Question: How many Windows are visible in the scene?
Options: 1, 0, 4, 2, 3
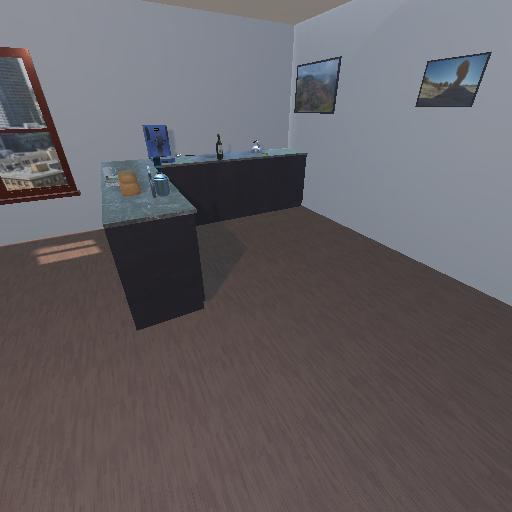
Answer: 1